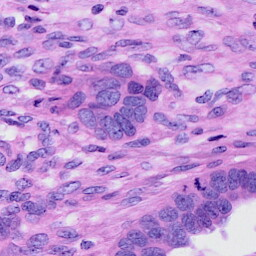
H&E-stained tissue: Ovarian